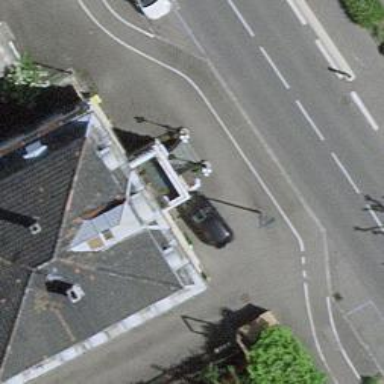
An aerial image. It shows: Post box.